Brain MRI, t1w sequence, axial 2D slice.
Patient: age 21, sex F, weight 78 kg, height 1.78 m
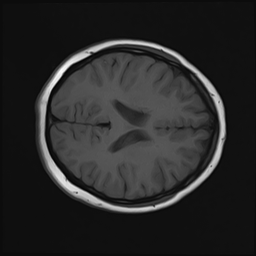